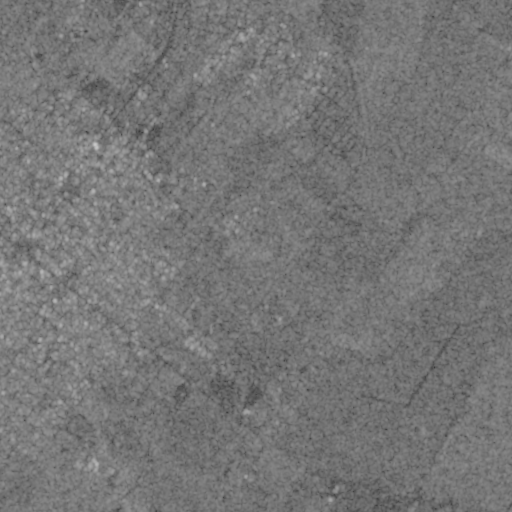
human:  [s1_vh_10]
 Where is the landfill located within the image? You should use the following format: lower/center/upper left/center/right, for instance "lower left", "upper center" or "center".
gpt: The landfill is located in the upper left of the image.
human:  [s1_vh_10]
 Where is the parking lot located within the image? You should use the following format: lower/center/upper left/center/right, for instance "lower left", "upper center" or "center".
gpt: The parking lot is located in the upper left of the image.
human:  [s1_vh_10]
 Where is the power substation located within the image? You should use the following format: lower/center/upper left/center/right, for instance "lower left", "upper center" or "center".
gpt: The power substation is located in the lower left of the image.
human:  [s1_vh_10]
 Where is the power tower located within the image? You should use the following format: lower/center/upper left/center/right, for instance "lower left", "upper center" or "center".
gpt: The power tower is located in the lower left of the image.
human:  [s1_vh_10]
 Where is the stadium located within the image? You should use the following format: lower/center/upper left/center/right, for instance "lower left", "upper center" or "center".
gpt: The stadium is located in the upper left of the image.
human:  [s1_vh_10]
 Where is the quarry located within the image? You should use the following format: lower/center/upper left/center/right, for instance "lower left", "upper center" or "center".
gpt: There is no quarry in the image.

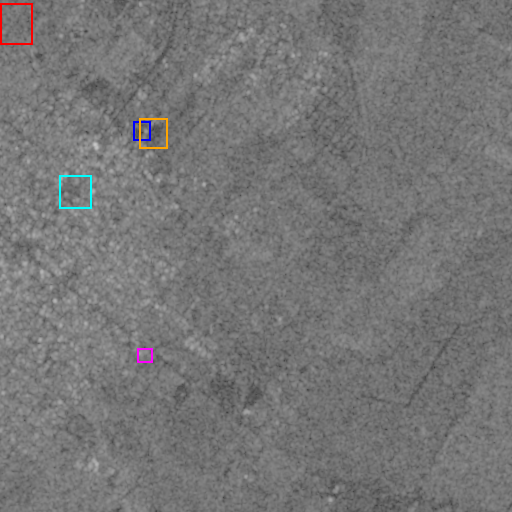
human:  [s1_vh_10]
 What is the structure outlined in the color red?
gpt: The structure outlined in red is a landfill.
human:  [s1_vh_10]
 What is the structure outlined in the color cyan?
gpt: The structure outlined in cyan is a park.
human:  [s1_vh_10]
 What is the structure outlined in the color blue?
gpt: The structure outlined in blue is a parking lot.
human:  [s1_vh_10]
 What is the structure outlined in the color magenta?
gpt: The structure outlined in magenta is a power substation.
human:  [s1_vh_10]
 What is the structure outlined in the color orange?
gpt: The structure outlined in orange is a stadium.
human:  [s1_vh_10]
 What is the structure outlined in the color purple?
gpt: There is no purple outline.